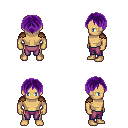
a pixel art fantasy rpg character, male body template, human, tanned skin, leather shoulder armor, magenta pants, purple parted hairstyle, four views (front, back, left, right), 2x2 character sprite sheet, small pixel art, hard edges, no anti-aliasing